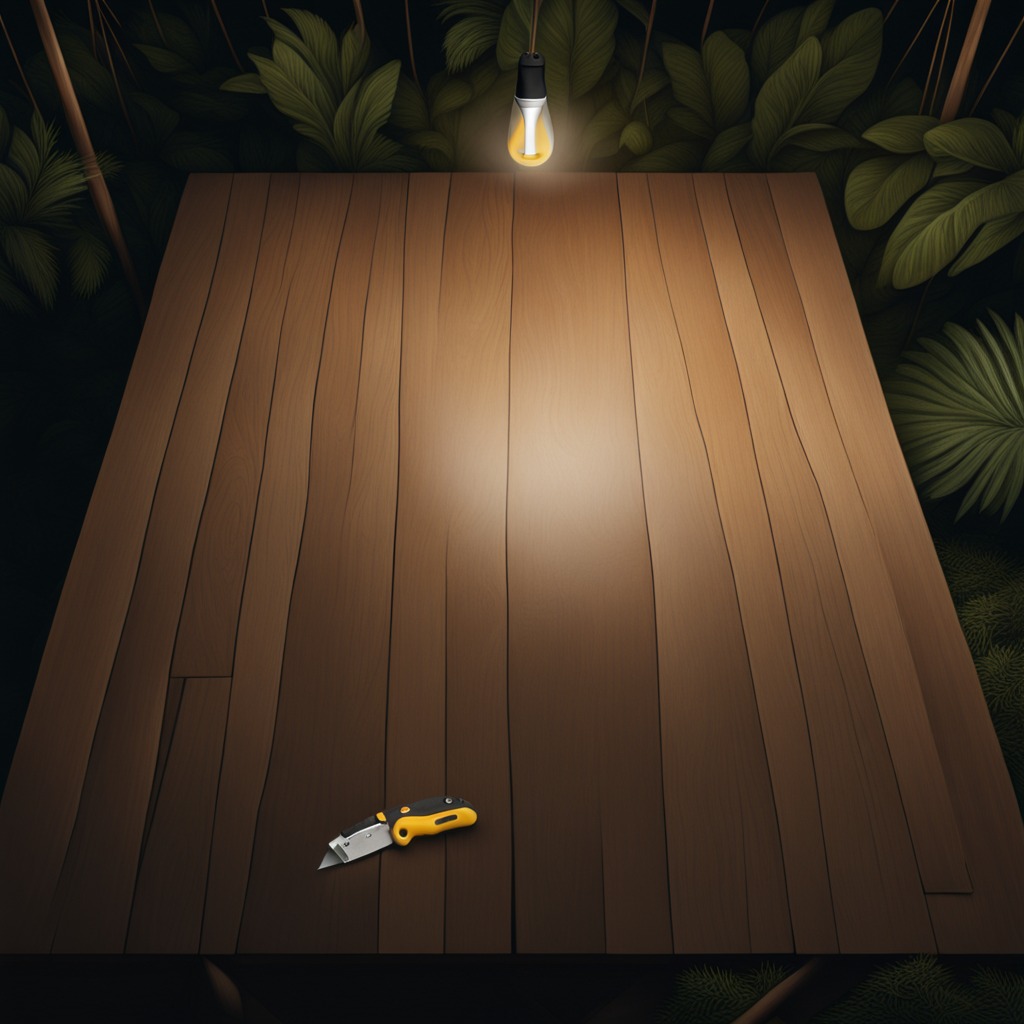
A utility knife is lying on a wooden table inside a jungle field workshop tent at night.